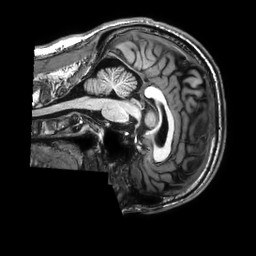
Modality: T1w
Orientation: sagittal
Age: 41
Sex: male
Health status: healthy
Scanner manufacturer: philips
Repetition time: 0.009 s
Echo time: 0.004 s